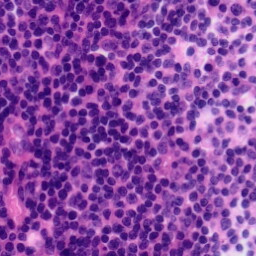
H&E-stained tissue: Tonsil